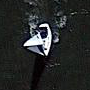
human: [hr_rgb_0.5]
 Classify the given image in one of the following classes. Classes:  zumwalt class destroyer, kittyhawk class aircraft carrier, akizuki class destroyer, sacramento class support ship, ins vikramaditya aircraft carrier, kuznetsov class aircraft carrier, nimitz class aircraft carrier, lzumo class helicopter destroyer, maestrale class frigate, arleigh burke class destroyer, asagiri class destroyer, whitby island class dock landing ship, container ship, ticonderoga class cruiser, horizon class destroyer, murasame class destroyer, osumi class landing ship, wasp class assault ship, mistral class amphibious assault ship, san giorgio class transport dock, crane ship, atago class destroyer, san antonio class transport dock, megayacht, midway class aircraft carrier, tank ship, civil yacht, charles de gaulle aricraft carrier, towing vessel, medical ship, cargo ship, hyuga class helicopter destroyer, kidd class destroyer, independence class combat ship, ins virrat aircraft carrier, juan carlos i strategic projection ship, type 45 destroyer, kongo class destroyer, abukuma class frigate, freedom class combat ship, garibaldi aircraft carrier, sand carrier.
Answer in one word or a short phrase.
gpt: Civil yacht